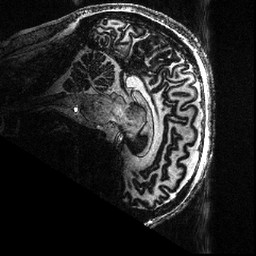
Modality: T1w
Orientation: sagittal
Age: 50
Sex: male
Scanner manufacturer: siemens
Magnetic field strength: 7 T
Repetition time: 4.3 s
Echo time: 0.00227 s